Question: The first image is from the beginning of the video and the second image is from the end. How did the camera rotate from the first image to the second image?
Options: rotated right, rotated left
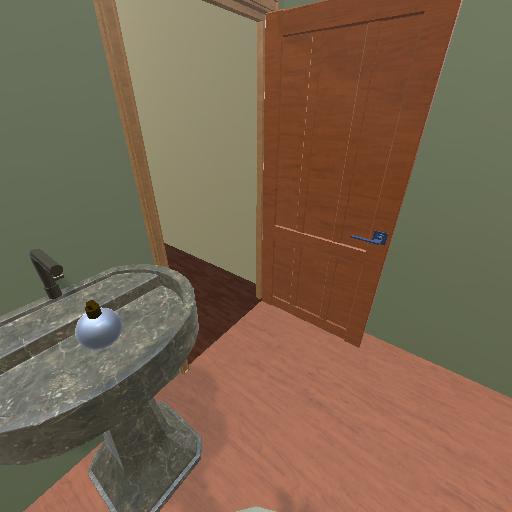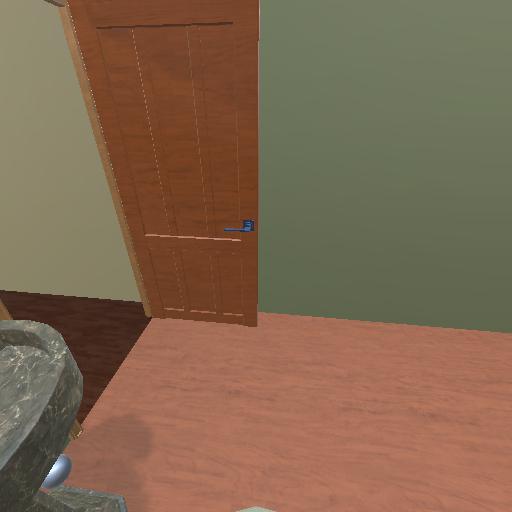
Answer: rotated right